Question: I have a View with the following layout

The parent View is composed of several PartialViews as ilustrated in the picture. One of which is a list where each item has a corresponding Edit button which loads the item into another PartialView, but this is loaded via ajax into a modal dialog-bootstrap. This part works fine.
The problem I have is that no script or jquery event related to the controls of this modal gets executed. For example datepicker widget is never displayed, can not capture the change event of the dropdown, or capture the submit event for the form or the click event of Submit button.
All the scripts are placed in the main View. for example this is the event handler for the modal submit:
'''
$(function () {
$('#myModal form').on('submit', function () {
console.log("okk");
clearErrors();
$.post($(this).attr('action'), $(this).serialize(), function (data, status) {
$('#myModal').modal('hide');
$("#details").html(data);
}).error(function (error, status, a, b) {
$('.modal-body p.body').html(error.responseText);
});
return false;
});
});
'''
In my _Layout.cshtm I have included the necessary scripts (I think):
'''
@Scripts.Render("~/js")
@Scripts.Render("~/bundles/globalization")
@RenderSection("scripts", required: false)
</div>
</body>
'''
where "~/js" is:
'''
bundles.Add(new ScriptBundle("~/js").Include(
"~/Scripts/jquery-{version}.js",
"~/Scripts/jquery-migrate-{version}.js",
"~/Scripts/bootstrap.js",
"~/Scripts/bootstrap-datepicker.js",
"~/Scripts/jquery.validate.js",
"~/scripts/jquery.validate.unobtrusive.js",
"~/Scripts/jquery.validate.unobtrusive-custom-for-bootstrap.js",
"~/Scripts/locales/bootstrap-datepicker.es.js"
));
'''
What could be the problem with my scripts and jQuery for this dialog ? Indications from similar questions in the site have not worked for me so far.
I have tried to express as clearly as possible if something is not understood the code or the illustrations I'm all ears. Thank you
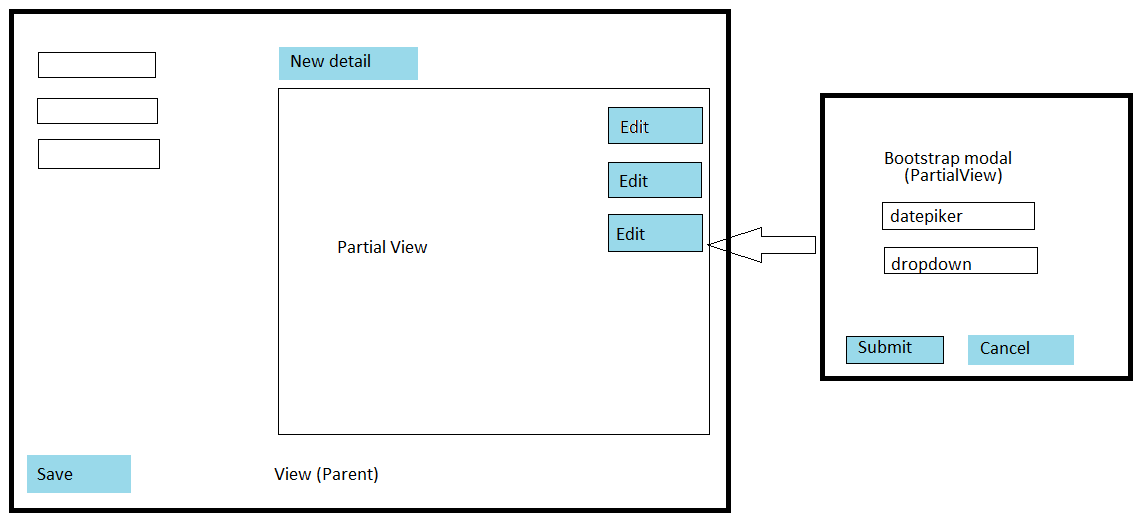
Answer: As Partial View is loaded via ajax you need to initialize datepicker after the html is rendered on page so you need to put datepicker initialization script in success function callback:
'''
$.post($(this).attr('action'), $(this).serialize(), function (data, status) {
$('#myModal').modal('hide');
$("#details").html(data);
$("#textBoxID").datepicker(); // initialize datepicker for partial view element here
})
'''
For events you can write delegated events to make them work,choose the closest element of the partial view, i am using container of partial in which you are appending partial view html:
For click event:
'''
$("#details").on("click","#someButtonId",function(){
// write event code here
})
'''
For more detials of <URL>